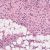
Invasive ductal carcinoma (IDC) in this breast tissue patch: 1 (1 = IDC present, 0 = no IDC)